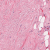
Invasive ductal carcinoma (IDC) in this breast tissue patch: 0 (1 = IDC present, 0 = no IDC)